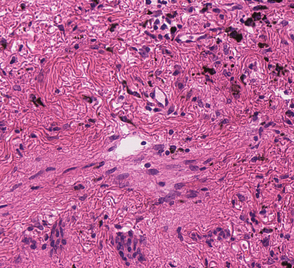
Tumor epithelial tissue: no
Tumor-associated stroma tissue: yes
Normal tissue: no